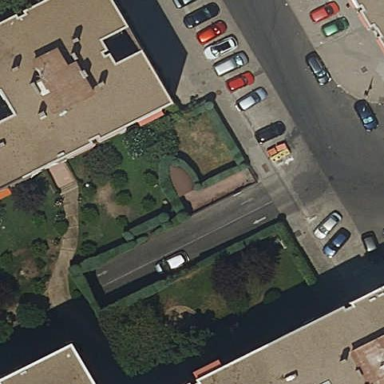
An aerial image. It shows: Garden with kerb border.